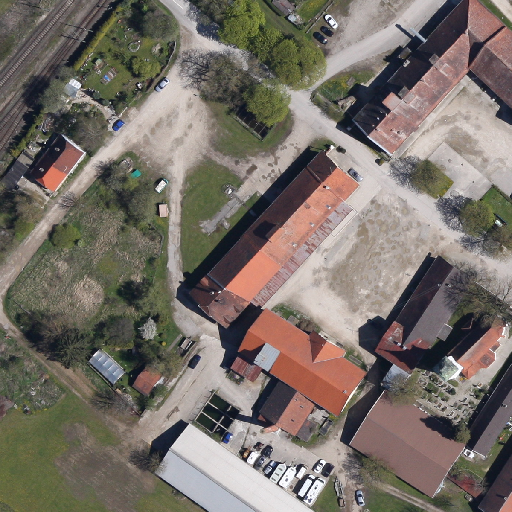
Referring expression: car driving on the road